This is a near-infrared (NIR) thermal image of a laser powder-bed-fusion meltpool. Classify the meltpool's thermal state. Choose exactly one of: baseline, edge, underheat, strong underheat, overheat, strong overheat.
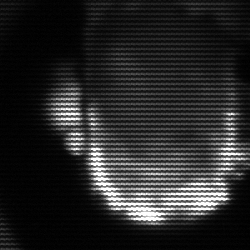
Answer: baseline